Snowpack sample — Snodgrass Mountain, Crested Butte, Colorado (2/4/25, 12:06 PM MST)
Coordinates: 38.923, -106.968
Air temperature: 35 °F
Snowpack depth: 80 cm
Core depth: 70 cm
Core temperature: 32 °F
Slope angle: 14°, slope face: 78°
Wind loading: low
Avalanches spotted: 0
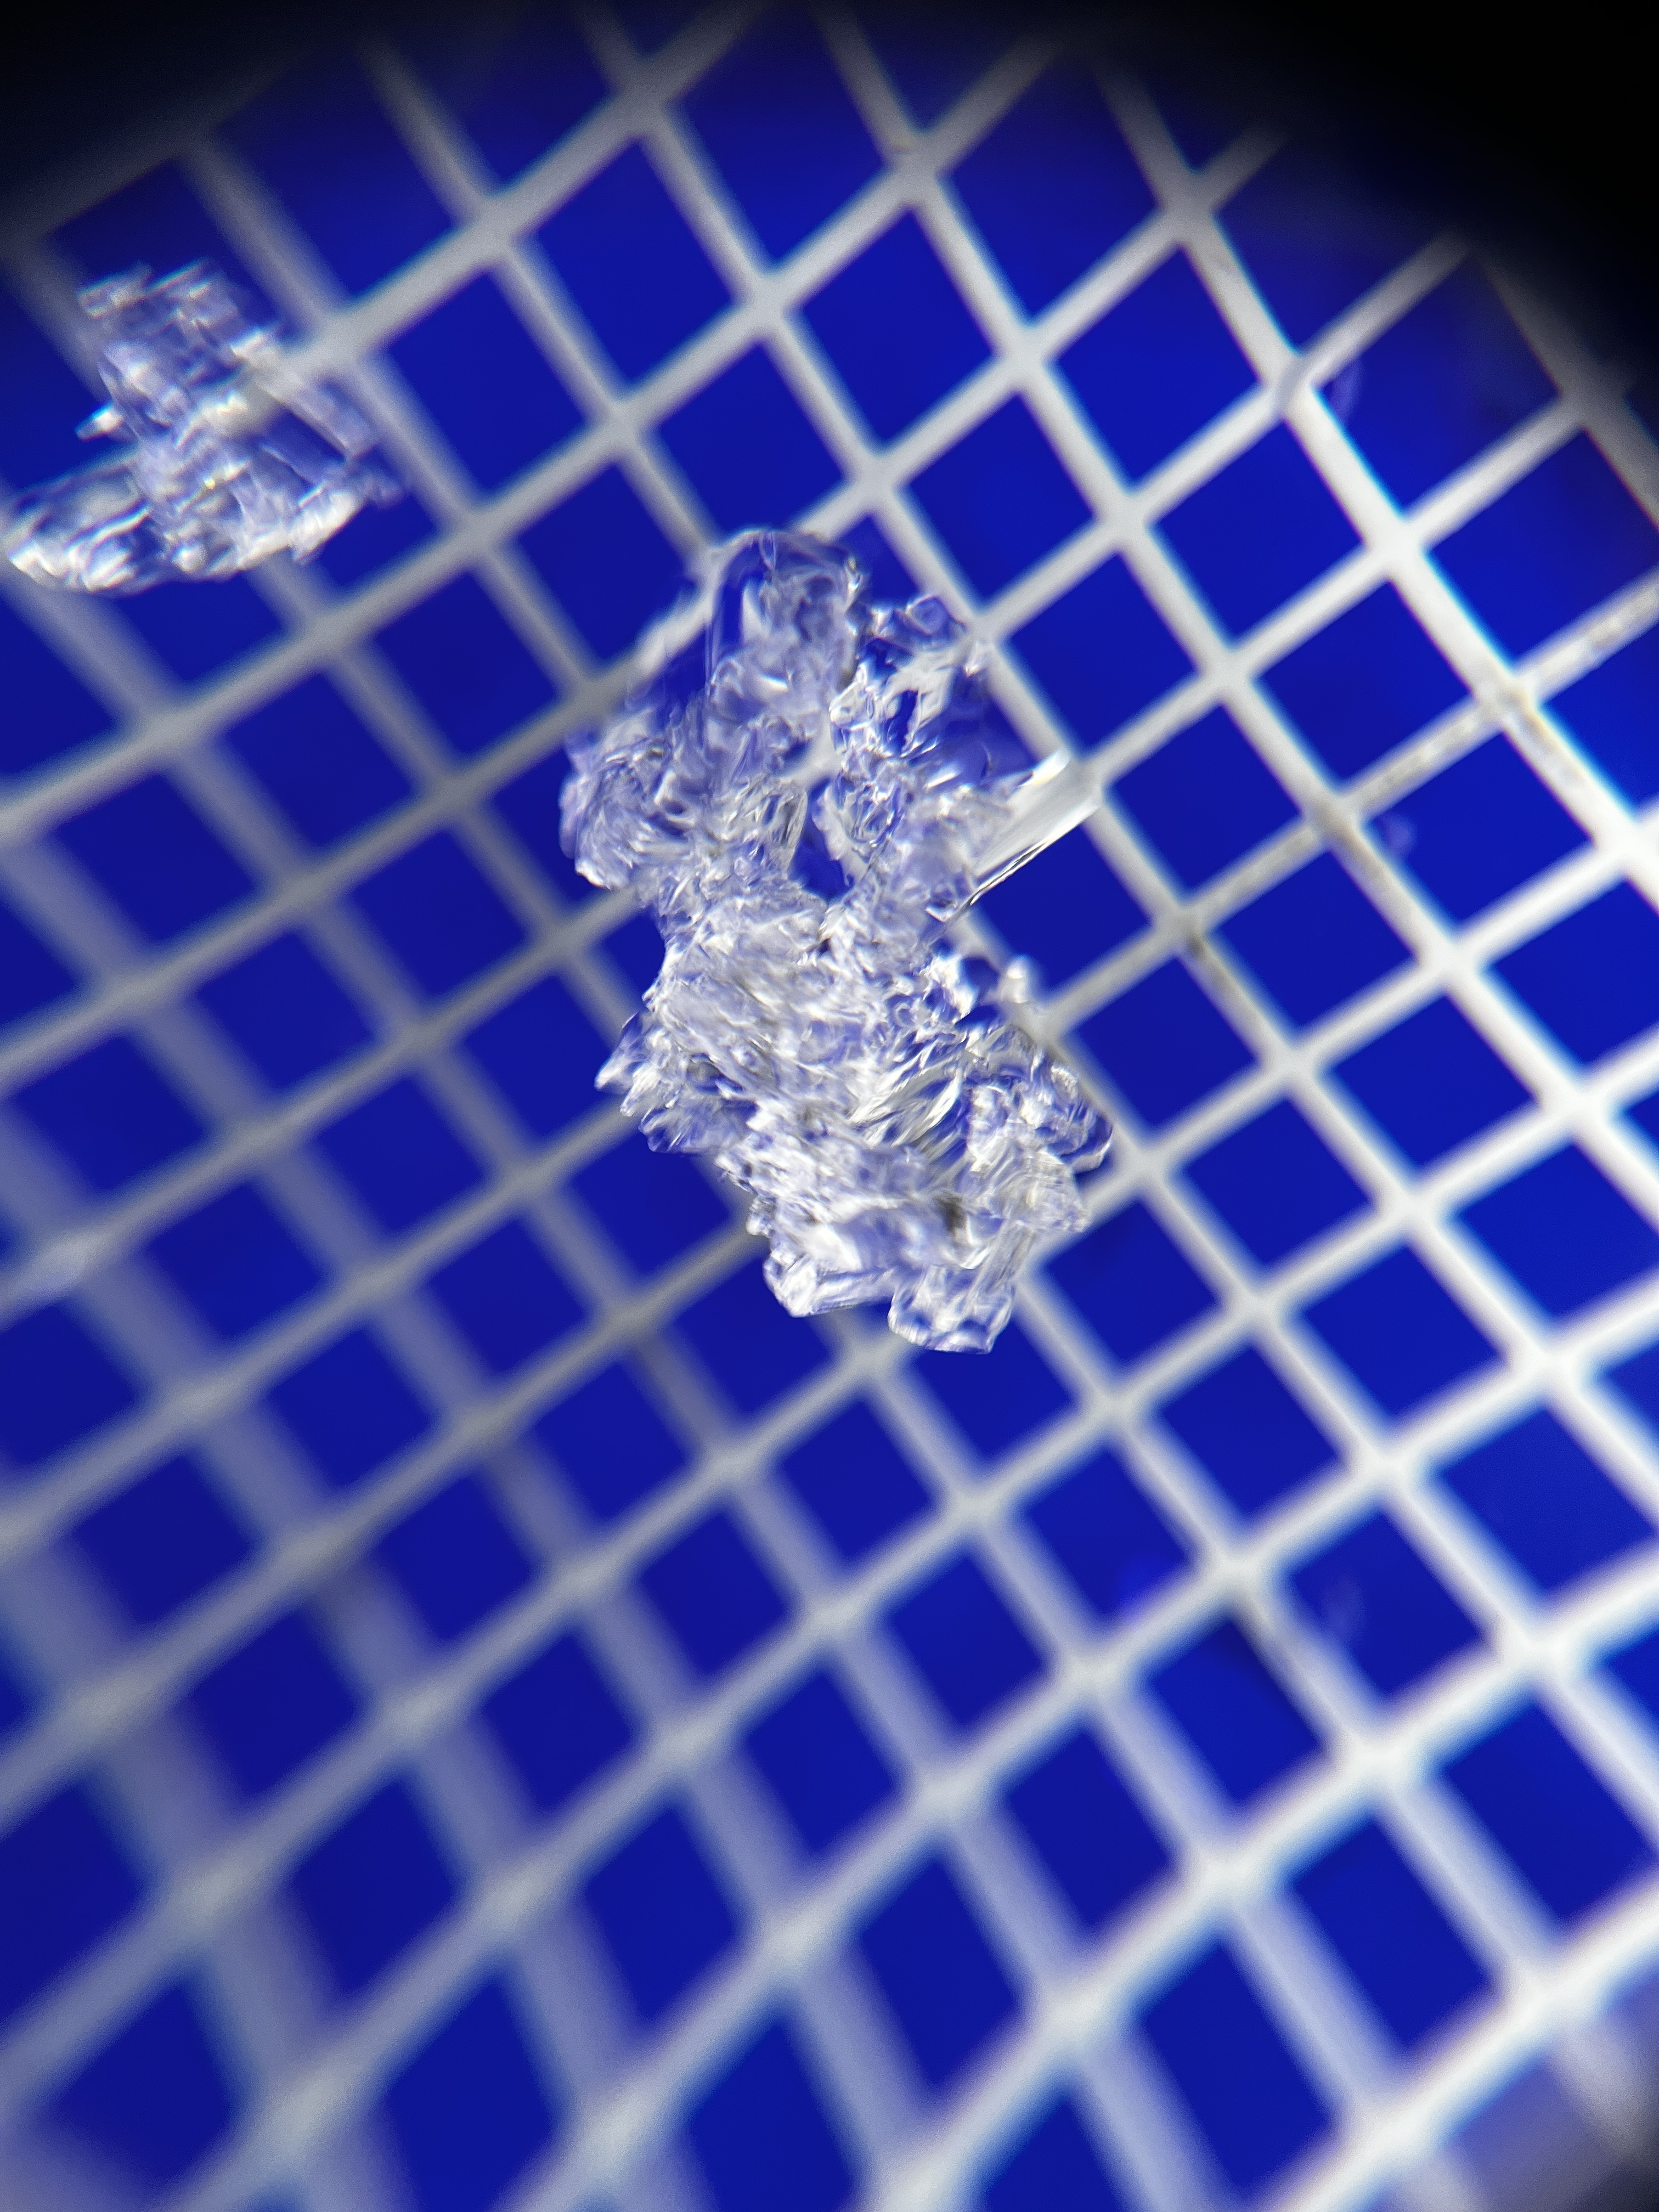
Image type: magnified_profile
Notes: No avalanches nearby, unusually warm weather for the last month reported by residents, Collected 25 yards from treeline